Question: Let's say in each row I have an 'id' and two arrays 'array_1' and 'array_2' that looks like following
'''
SELECT 'a' id, [1,2,3,4,5] array_1, [2,2,2,3,6] array_2 UNION ALL
SELECT 'b', [2,3,4,5,6], [7,7,8,6,9] UNION ALL
SELECT 'c', [], [1,4,5]
'''

I want concatenate these two arrays and only keep the unique elements in the new array. My desired output would look like the following
'''
+----+-----------+-----------+-----------------------------+
| id | array_1 | array_2 | concatenated_array_distinct |
+----+-----------+-----------+-----------------------------+
| a | 1,2,3,4,5 | 2,2,2,3,6 | 1,2,3,4,5,6 |
| b | 2,3,4,5,6 | 7,7,8,6,9 | 2,3,4,5,6,7,8,9 |
| c | | 1,4,5 | 1,4,5 |
+----+-----------+-----------+-----------------------------+
'''
I was trying to use 'array_concat' function but I could not find a way to keep distinct elements using the 'array_concat' function.
Is there anyway I can get the desired output?
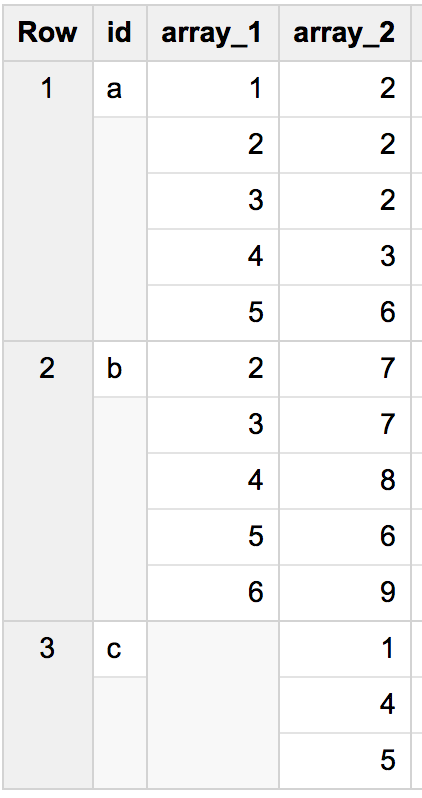
Answer: Below is for BigQuery Standard SQL
> ... I was trying to use array_concat function but I could not find a way to keep distinct elements using the array_concat function. ...
You were on right track :o)
'''
#standardSQL
WITH 'project.dataset.table' AS (
SELECT 'a' id, [1,2,3,4,5] array_1, [2,2,2,3,6] array_2 UNION ALL
SELECT 'b', [2,3,4,5,6], [7,7,8,6,9] UNION ALL
SELECT 'c', [], [1,4,5]
)
SELECT *,
ARRAY(SELECT DISTINCT x
FROM UNNEST(ARRAY_CONCAT(array_1, array_2)) x
ORDER BY x
) concatenated_array_distinct
FROM 'project.dataset.table'
'''